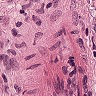
Metastatic tissue present: no